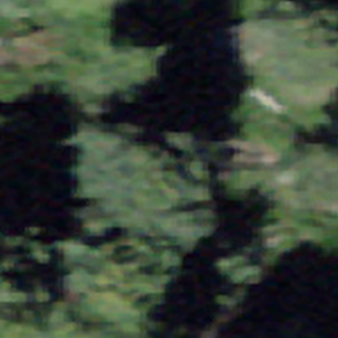
Label: other